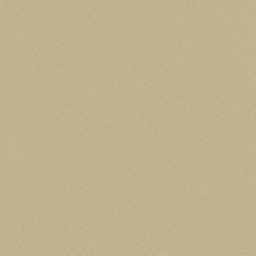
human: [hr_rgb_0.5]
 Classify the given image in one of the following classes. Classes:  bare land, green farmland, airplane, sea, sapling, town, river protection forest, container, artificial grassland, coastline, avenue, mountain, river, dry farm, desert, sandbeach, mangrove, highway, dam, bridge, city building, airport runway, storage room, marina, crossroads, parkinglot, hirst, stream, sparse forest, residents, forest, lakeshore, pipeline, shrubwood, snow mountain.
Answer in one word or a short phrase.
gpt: desert